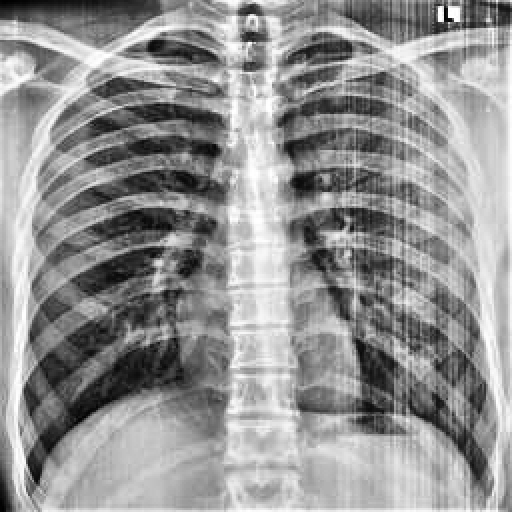
Finding: NORMAL